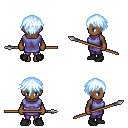
a pixel art fantasy rpg character, female body template, human, dark skin, chain tabard jacket, magenta pants, white cyan short bangs hairstyle, black shoes, spear, four views (front, back, left, right), 2x2 character sprite sheet, small pixel art, hard edges, no anti-aliasing